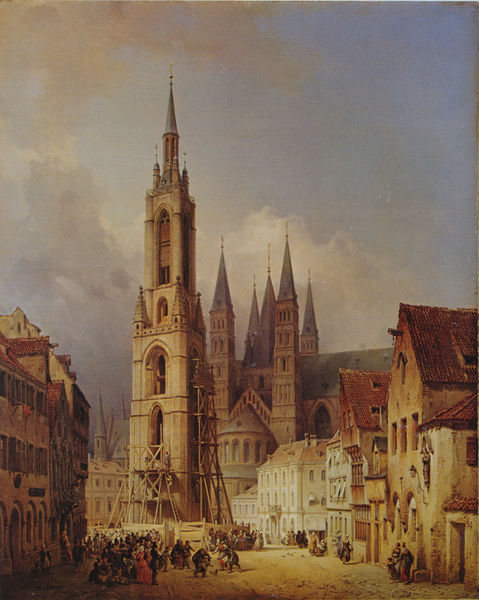
Titel: Die Kathedrale von Tournay
Künstler: Michael Neher
Standort: Hannover
Institution: Niedersächsische Landesgalerie
Schlagwörter: blau, dunkel, gemälde, gewitter, gruppe, himmel, mann, schatten, weiß, wolken, gelb, kirchturm, menschen, ocker, stadt, braun, fenster, frau, grau, hell, hintergrund, licht, strasse, tür, dach, gebäude, haus, rot, zaun, beige, fest, leute, menge, architektur, spitze, öl, häuser, kirche, sonne, wege, spitzen, bühne, gotik, arbeit, dachziegel, fensterläden, genre, kirchturmspitze, turm, ansicht, fassade, fassaden, perspektive, pflaster, zuschauer, dorf, dächer, ziegel, läden, markt, platz, bank, romantik, spitz, detail, stimmung, hoch, vier, eingang, gerüst, stangen, höhe, glaube, glockenturm, religion, türme, dom, bürger, volk, treffen, menschenmenge, münster, kathedrale, maison, gotisch, mittelalter, apsis, rundbögen, romanik, konstruktion, stadtlandschaft, bürgerlich, chor, historismus, marktplatz, prozession, peinture, bau, manschen, schindeln, bauen, campanile, clocher, ville, bretterzaun, bauwerk, baustelle, bauarbeiten, háuser, romanisch, neubau, vierung, westwerk, toit, kirchenbau, zwillingstürme, nuages, renovierung, eglise, gothique, restaurierung, toile, bauarbeiter, worms, häuserflucht, baugerüst, bauzaun, chantier, cologne, hausbank, kirchgänger, lastenaufzug, mainz, moyen age, retsurierung, turmbau, turmhalm, türmchn, tour, passants, rue, foule, kaatedrahle, tablau